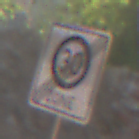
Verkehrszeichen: EndeZone30
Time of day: MorningAfternoon
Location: Outdoor (Suburban)
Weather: PartlyCloudy
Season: NotSpecified
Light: Natural